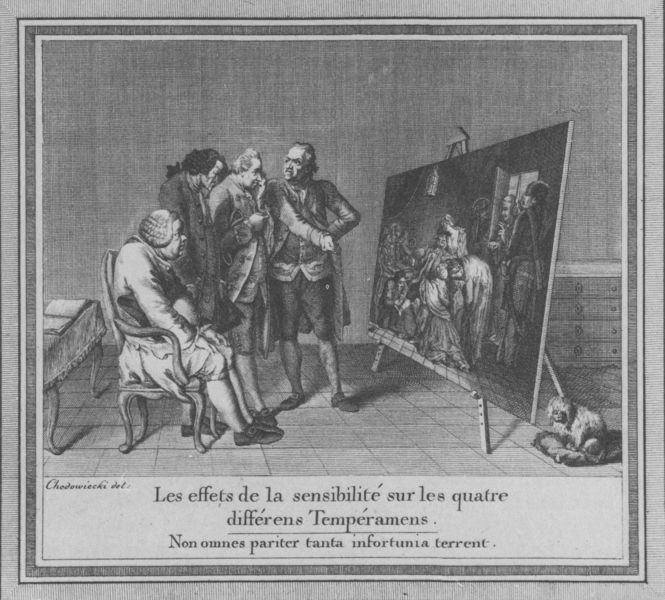
Titel: Die vier Temperamente vor dem Bild "Abschied des Jean Calas"
Künstler: Daniel Chodowiecki
Standort: viele Standorte
Institution: Seriendruck
Schlagwörter: dunkel, gemälde, gruppe, kopf, mann, schatten, weiß, menschen, sitzen, frankreich, frau, frisur, grau, haar, hell, holz, köpfe, licht, männer, ohr, raum, schwarz, stuhl, szene, tisch, zimmer, blick, hund, tier, malerei, bart, hose, jacke, schnurrbart, wand, barock, falten, gesicht, mensch, rahmen, stehen, bild, hals, möbel, vorhang, boden, haare, mantel, sessel, sitzend, stoff, stoffe, personen, person, knopf, locke, locken, ohren, schultern, affe, beine, fell, perücke, schwanz, bein, schrift, kommode, schrank, lehne, schuhe, mauer, grafik, figuren, beobachter, franzosen, lehnen, kissen, falte, polster, inschrift, sitzt, atelier, maler, staffelei, bett, betrachtung, couch, knöpfe, betrachter, griff, vier, katze, unterschrift, buch, umrahmung, druck, schwarzweiss, radierung, stich, künstler, fliesen, kritik, text, uniform, buchstabe, buchstaben, beschriftung, worte, leinwand, schuh, kunst, anschauen, staunen, betrachten, quatre, ausstellung, sthl, griffe, mittelalter, forscher, verehrung, polsterstuhl, kupferstich, perser, beschreibung, wort, fenser, gefühl, wörter, begutachten, bildbetrachtung, kenner, kritiker, urteil, effekt, stizen, bodenplatten, temperamente, psychologie, les, chodowiecki, melancholiker, charaktere, choleriker, effecte, menschrn, perserkatze, quatre différens tempéramens, temperamet, vier temperamente, meinung, kunstauktion, radiumg, frankreivh, rsdierung, psihologi, phlegmatiker, effets, sensibilite